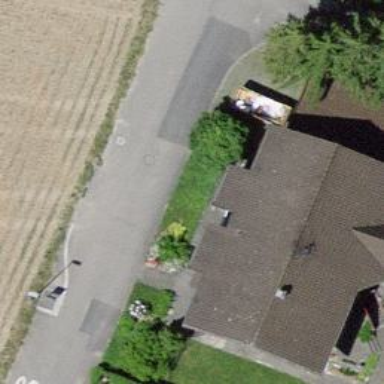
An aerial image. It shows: Terrace building.